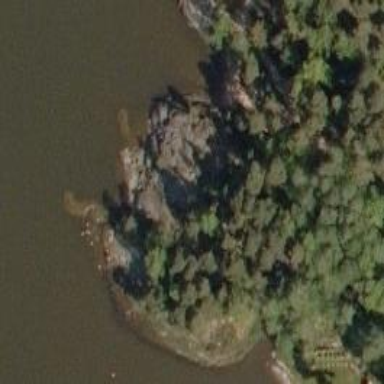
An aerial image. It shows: Cliff in nature.